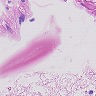
Metastatic tissue present: no